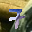
Label: 7